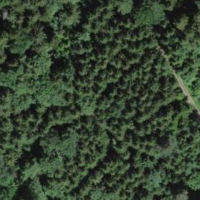
EUNIS habitat code: 43
Species observed at this site:
Oxalis acetosella
Sorbus aucuparia